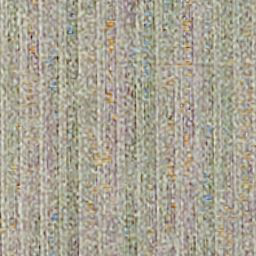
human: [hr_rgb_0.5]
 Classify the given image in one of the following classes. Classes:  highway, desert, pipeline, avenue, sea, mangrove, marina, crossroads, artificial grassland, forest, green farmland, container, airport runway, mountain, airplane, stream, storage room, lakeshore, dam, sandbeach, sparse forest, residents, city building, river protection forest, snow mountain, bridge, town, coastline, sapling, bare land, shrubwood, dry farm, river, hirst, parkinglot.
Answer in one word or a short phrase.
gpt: dry farm